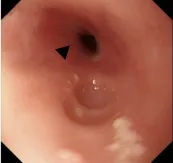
Esophagogastroduodenoscopy findings. During endoscopic balloon dilation. Black arrowheads, esophageal stricture.
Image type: endoscopy (gi_endoscopy)